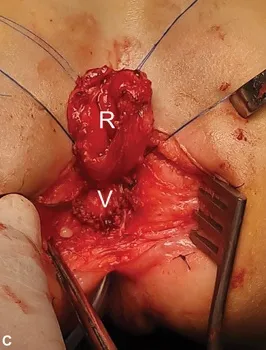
Operative steps of posterior sinuplasty. (
C
) This vertical defect is then closed horizontally displacing the posterior vaginal wall (V) downwards toward the perineum.
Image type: medical_photograph (other_medical_photograph)